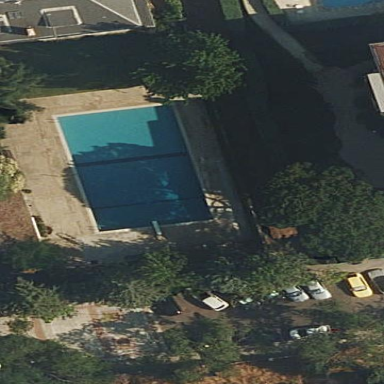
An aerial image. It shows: Swimming pool located in leisure land.